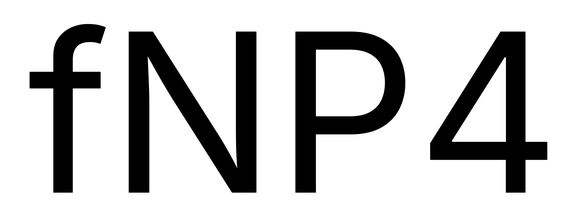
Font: Inter_Regular